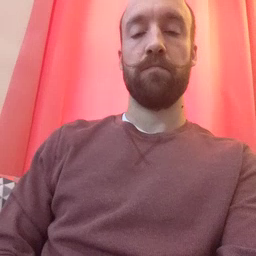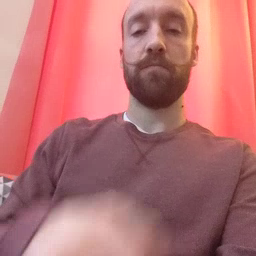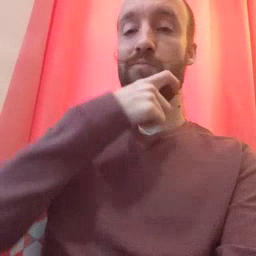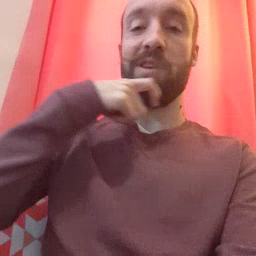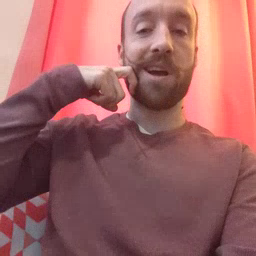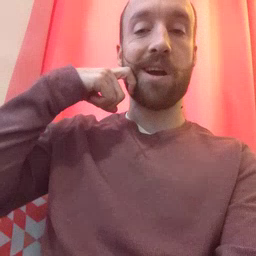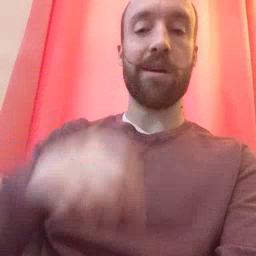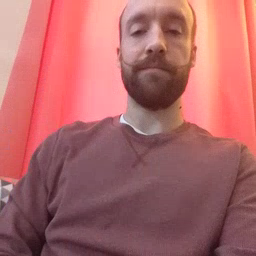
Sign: dry